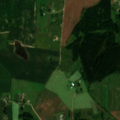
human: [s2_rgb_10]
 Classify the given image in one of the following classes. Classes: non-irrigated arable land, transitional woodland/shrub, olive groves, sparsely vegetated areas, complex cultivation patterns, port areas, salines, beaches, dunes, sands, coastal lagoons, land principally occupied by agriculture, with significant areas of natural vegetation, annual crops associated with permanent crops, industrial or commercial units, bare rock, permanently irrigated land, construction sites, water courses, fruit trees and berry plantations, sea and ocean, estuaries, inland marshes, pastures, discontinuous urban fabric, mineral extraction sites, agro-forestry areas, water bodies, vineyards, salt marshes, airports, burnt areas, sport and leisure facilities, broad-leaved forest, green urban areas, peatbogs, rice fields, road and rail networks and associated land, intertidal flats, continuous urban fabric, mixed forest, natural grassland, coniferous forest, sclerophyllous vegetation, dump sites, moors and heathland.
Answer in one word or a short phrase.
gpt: non-irrigated arable land, complex cultivation patterns, transitional woodland/shrub